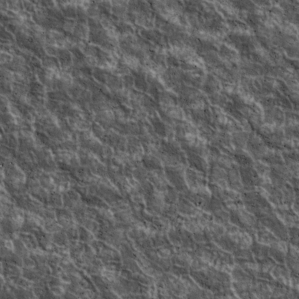
Label: non_frost